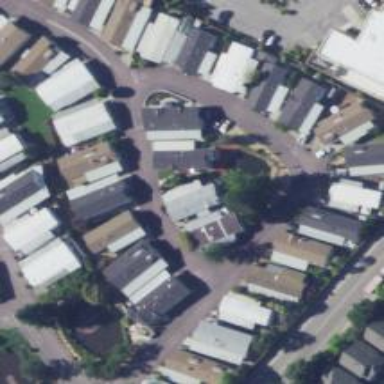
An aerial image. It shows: Residential road.